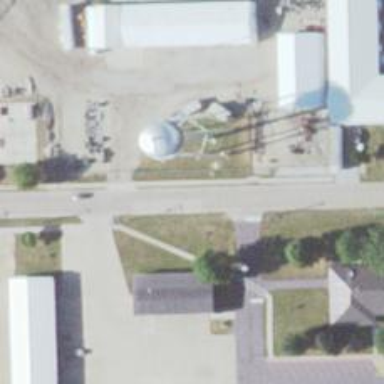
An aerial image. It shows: Water tower that is man-made.